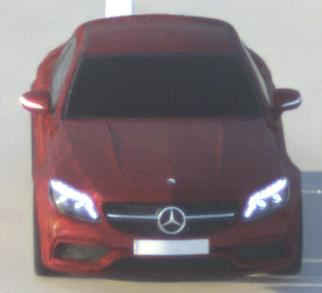
Make: Mercedes-Benz
Model: C 43 AMG
Detailed model: C-Class (205) AMG Limousine
Model produced from: 2016/10
Model produced until: 2018/04
Doors: 4
Color: red
Road condition: dry road
Daytime: sunrise or sunset
Contrast: low contrast